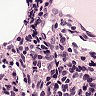
Metastatic tissue present: no